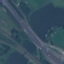
Land use / land cover class: Highway